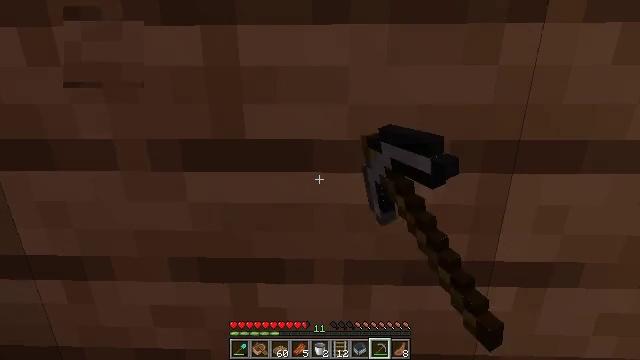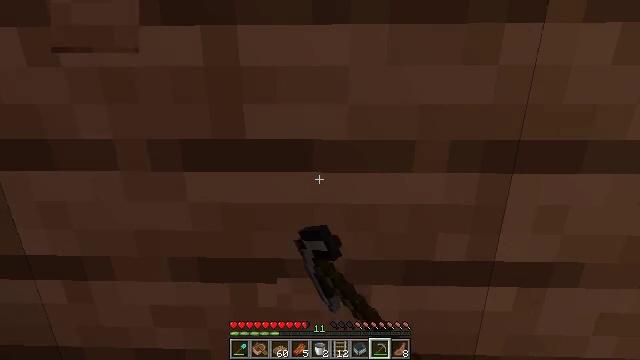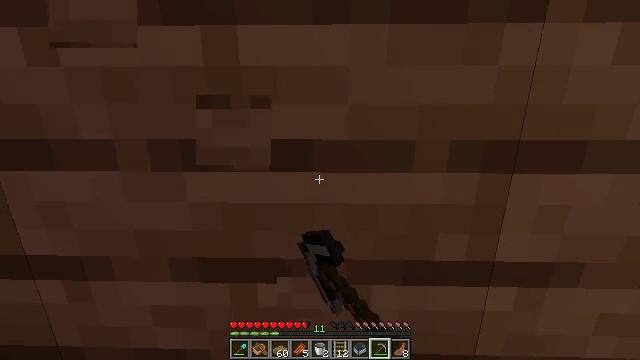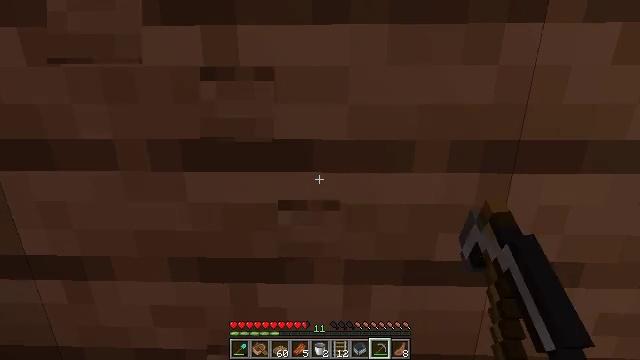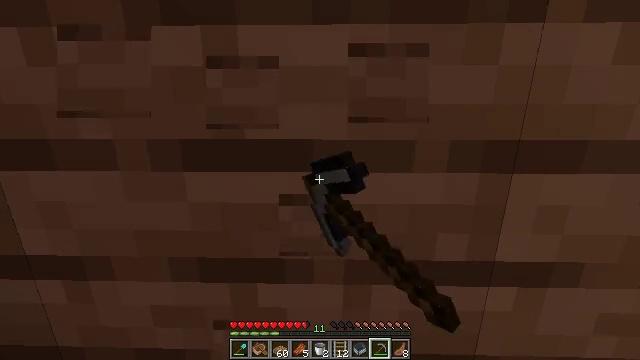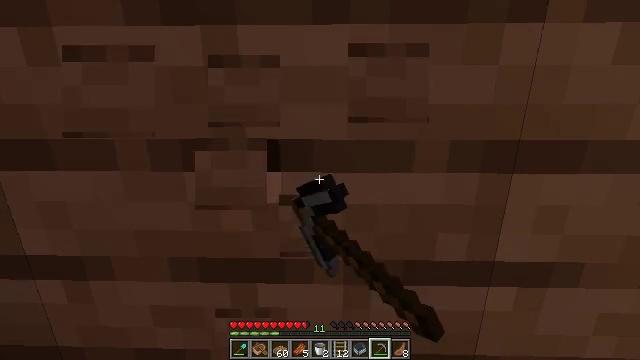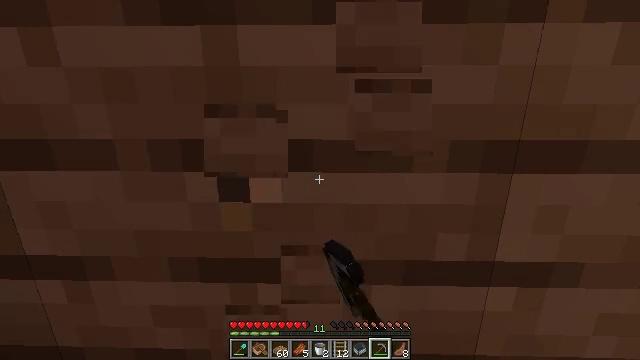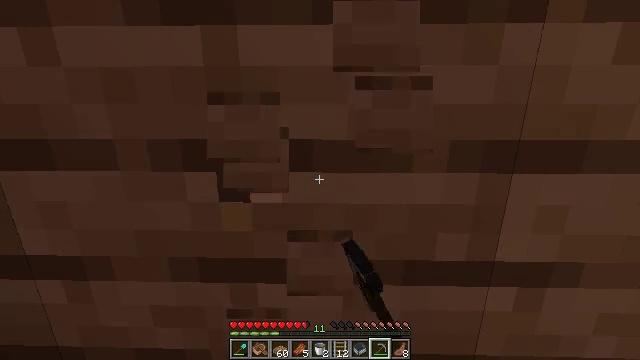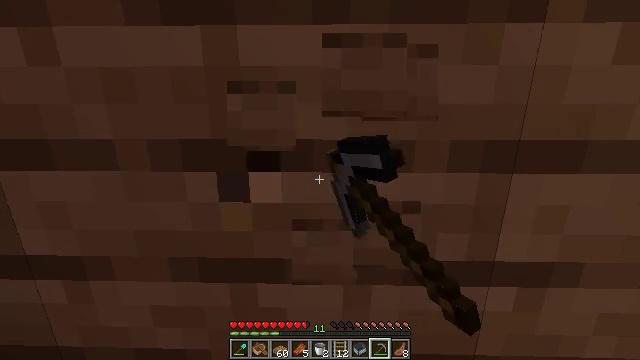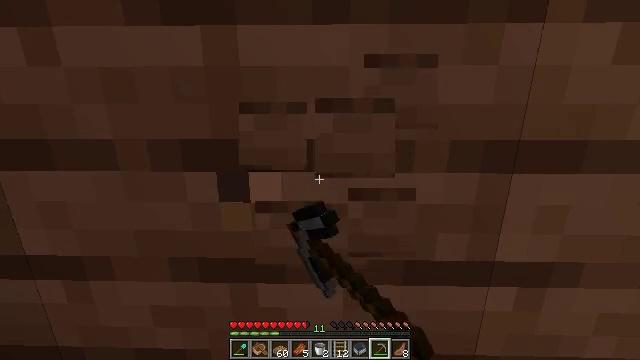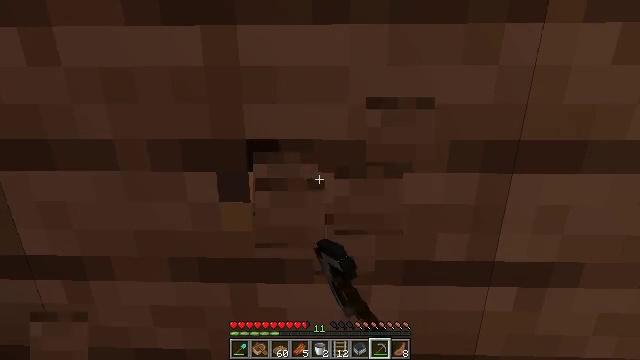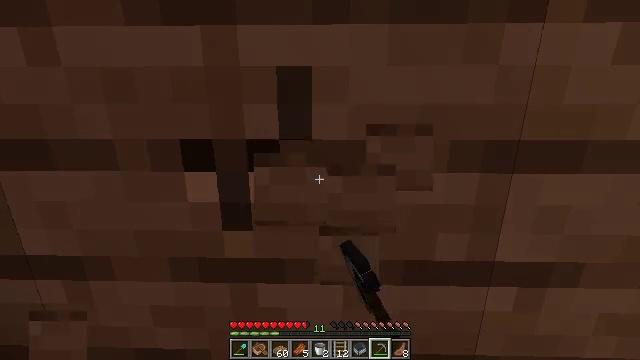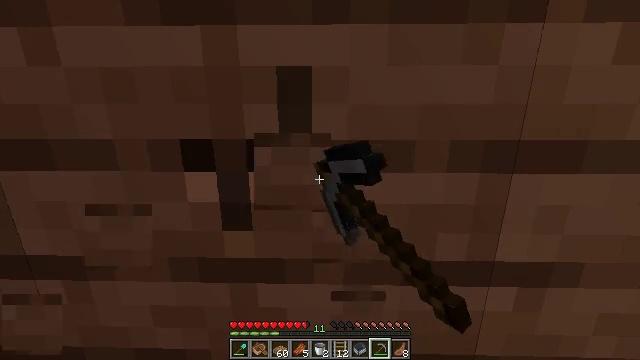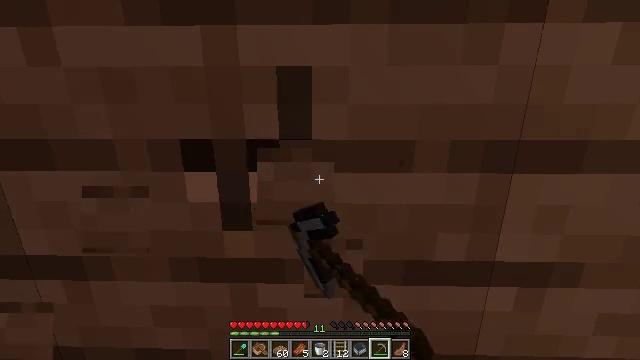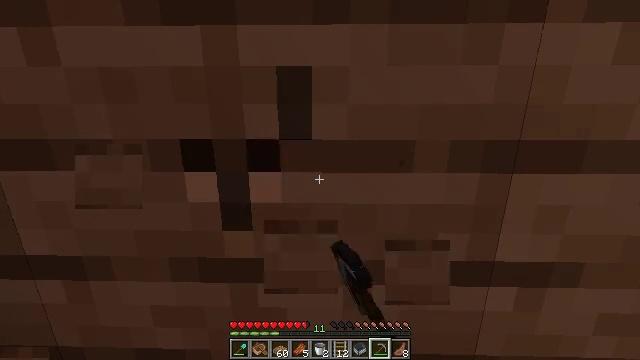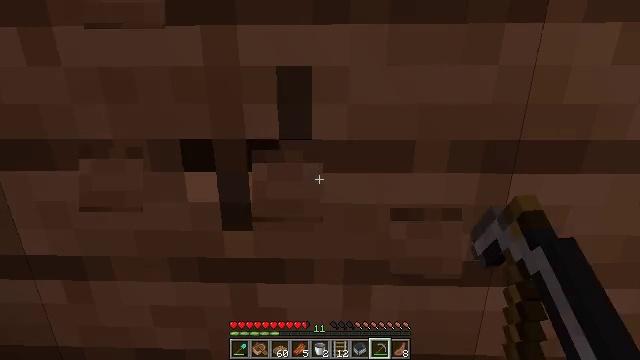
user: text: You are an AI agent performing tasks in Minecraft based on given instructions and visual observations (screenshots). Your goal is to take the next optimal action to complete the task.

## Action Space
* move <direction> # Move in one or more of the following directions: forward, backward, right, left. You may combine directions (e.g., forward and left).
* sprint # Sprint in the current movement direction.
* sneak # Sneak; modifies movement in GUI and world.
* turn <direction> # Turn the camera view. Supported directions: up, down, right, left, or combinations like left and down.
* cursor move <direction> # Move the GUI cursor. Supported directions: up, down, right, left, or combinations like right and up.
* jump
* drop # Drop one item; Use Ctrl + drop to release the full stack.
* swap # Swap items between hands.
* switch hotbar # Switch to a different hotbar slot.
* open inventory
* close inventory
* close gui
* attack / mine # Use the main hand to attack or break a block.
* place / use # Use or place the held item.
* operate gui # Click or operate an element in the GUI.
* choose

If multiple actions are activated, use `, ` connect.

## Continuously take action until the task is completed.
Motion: motion action
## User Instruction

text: Break the jungle planks to recycle them.
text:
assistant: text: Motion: attack / mine
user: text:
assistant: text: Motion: attack / mine
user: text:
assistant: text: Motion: attack / mine
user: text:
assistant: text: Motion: attack / mine
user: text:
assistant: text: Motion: attack / mine
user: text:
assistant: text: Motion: attack / mine
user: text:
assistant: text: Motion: attack / mine
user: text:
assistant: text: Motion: attack / mine
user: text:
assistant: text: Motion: attack / mine
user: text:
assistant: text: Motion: attack / mine
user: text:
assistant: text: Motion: attack / mine
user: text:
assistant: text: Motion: attack / mine
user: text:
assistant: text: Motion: attack / mine
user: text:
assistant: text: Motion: attack / mine
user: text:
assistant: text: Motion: attack / mine
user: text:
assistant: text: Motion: attack / mine
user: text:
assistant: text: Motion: attack / mine
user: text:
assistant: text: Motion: attack / mine
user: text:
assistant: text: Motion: attack / mine
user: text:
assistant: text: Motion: attack / mine
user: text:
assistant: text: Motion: attack / mine
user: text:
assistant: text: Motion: attack / mine
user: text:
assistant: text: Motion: attack / mine
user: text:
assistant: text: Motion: attack / mine
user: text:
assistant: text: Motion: attack / mine
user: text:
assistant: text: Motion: attack / mine
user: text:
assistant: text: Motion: attack / mine
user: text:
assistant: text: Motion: attack / mine
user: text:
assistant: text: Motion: attack / mine
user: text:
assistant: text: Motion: attack / mine